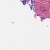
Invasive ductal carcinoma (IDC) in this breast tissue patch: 0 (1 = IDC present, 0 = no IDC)